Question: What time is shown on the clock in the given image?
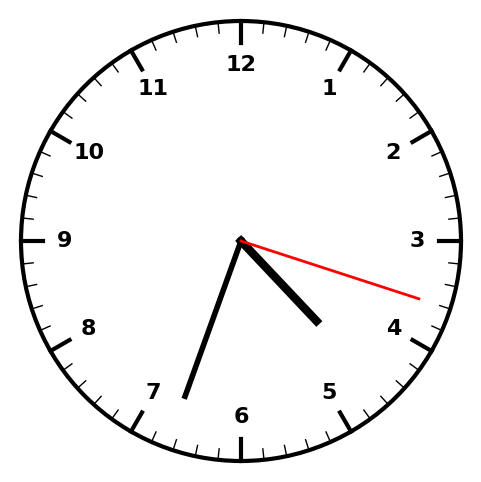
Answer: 04:33:18